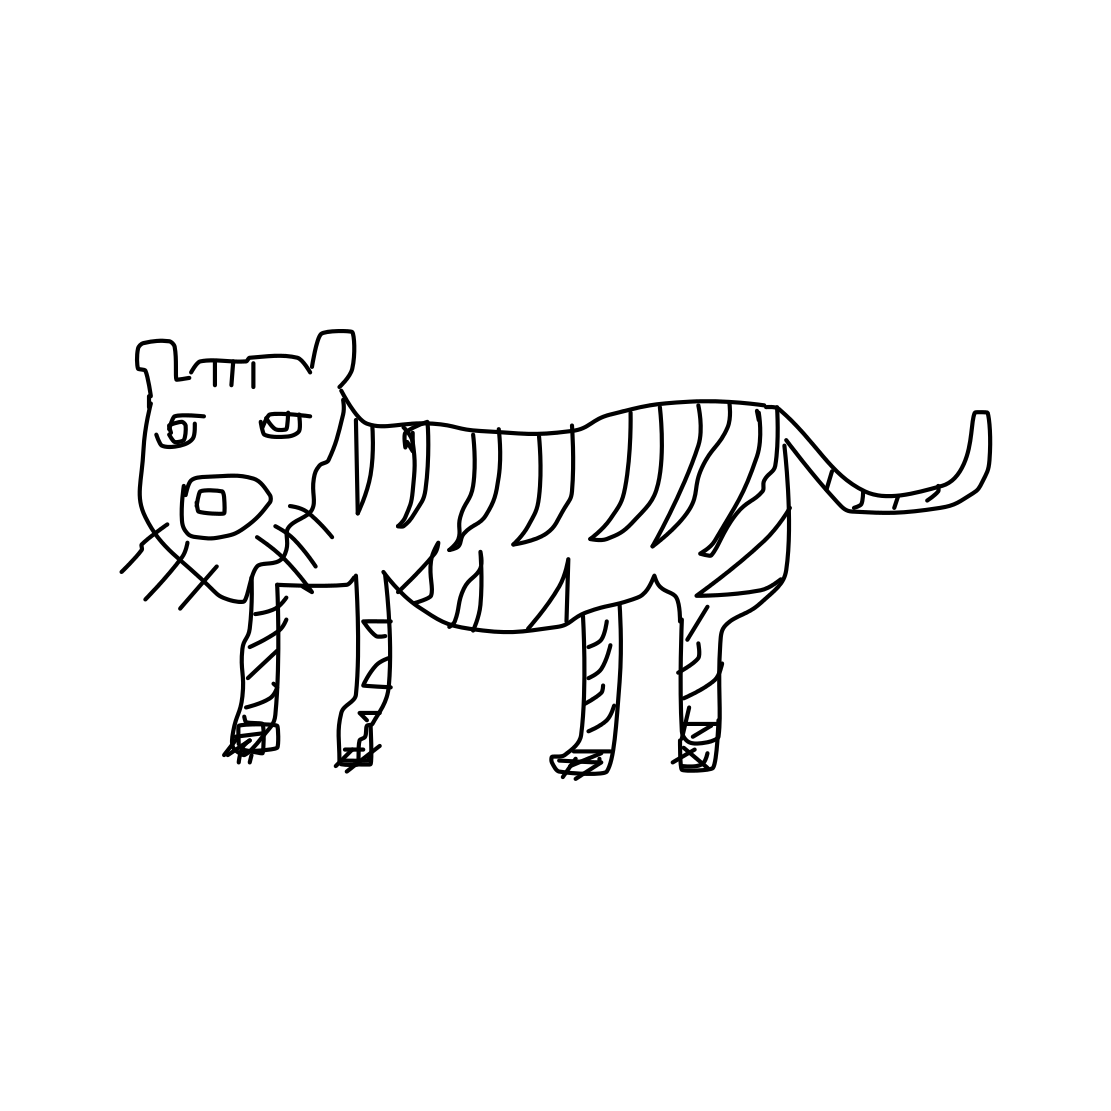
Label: tiger